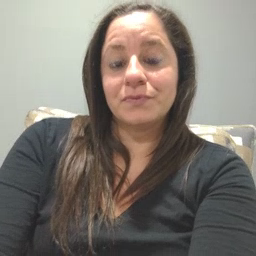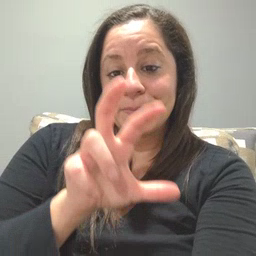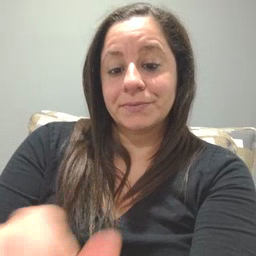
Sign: pizza